Field crop: maize
Growth stage: 2
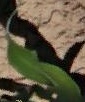
Species: maize